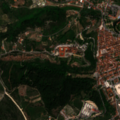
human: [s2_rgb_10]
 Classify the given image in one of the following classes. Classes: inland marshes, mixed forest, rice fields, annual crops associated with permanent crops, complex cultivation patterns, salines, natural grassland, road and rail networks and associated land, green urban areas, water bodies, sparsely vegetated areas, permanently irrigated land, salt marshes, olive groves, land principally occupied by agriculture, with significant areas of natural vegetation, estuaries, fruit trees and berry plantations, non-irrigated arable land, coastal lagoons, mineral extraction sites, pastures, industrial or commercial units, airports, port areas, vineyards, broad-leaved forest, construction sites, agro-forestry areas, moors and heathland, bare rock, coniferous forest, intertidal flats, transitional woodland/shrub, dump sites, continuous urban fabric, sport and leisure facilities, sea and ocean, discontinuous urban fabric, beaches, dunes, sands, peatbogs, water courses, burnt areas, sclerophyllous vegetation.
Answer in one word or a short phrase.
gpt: continuous urban fabric, discontinuous urban fabric, annual crops associated with permanent crops, land principally occupied by agriculture, with significant areas of natural vegetation, mixed forest